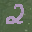
Label: 2